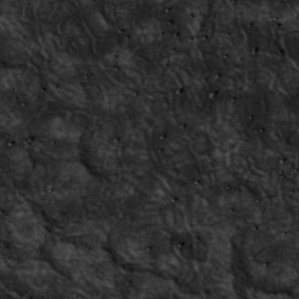
Label: non_frost